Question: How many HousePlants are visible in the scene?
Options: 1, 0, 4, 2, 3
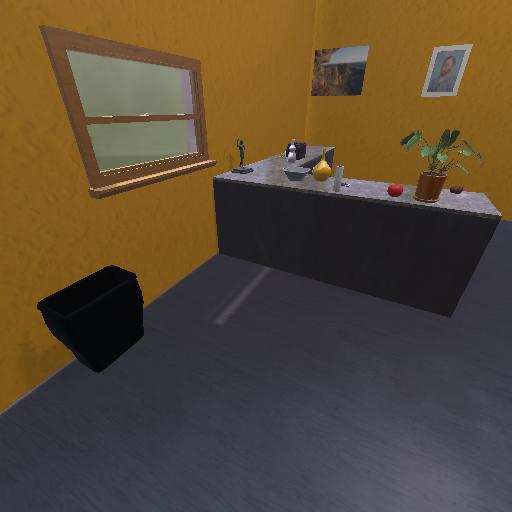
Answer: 1